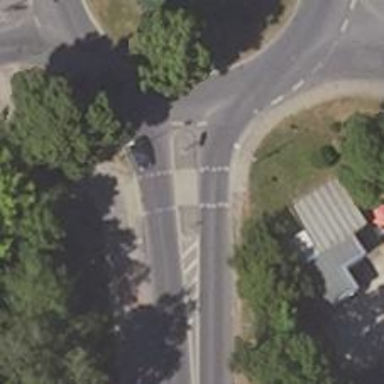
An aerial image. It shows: Secondary road with asphalt surface. There are sidewalks on both sides and cycle track.